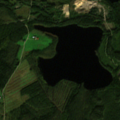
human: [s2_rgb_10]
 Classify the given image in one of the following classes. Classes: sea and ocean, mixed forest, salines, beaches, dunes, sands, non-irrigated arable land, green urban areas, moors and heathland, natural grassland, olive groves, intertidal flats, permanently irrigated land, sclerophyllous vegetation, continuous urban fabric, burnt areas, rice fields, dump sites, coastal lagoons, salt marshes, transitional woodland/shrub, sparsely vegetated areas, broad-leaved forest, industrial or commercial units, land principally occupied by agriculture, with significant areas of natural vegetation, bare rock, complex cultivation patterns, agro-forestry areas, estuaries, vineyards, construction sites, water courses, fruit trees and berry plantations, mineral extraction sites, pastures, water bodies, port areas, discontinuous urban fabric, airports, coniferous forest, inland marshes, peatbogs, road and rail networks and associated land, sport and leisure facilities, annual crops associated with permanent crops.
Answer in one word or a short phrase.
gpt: coniferous forest, mixed forest, water bodies